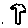
Label: tree